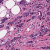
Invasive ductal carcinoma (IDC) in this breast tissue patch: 1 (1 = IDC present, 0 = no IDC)